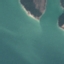
Land use / land cover: SeaLake